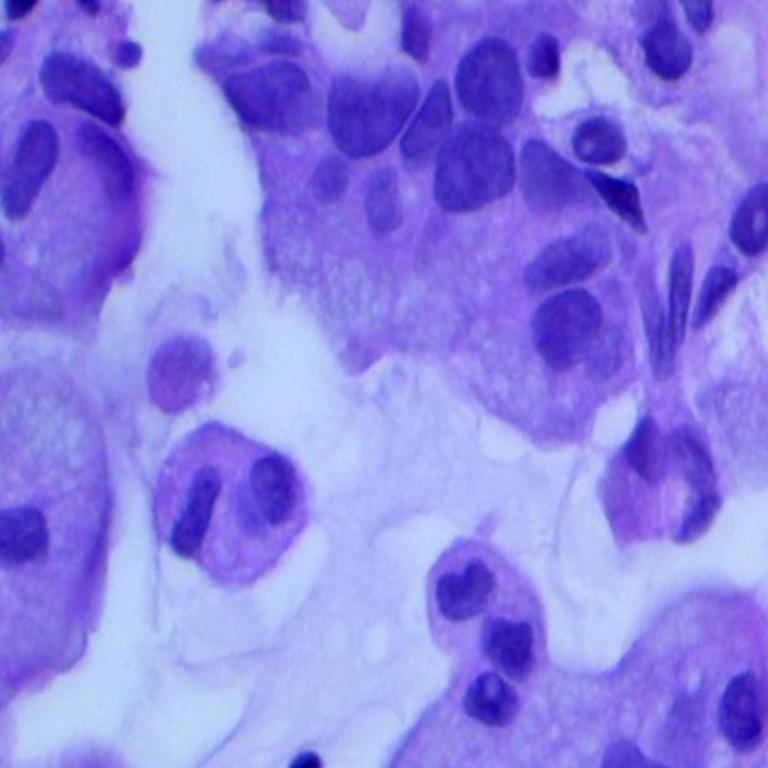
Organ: lung
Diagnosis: adenocarcinomas